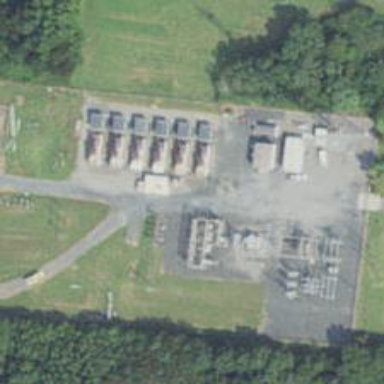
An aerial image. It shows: Generator for power supply.